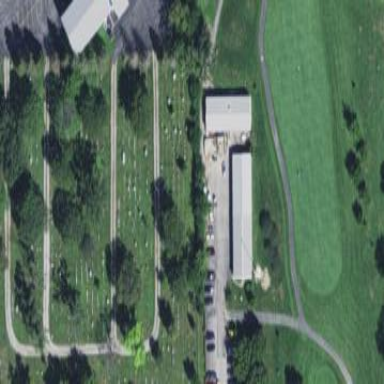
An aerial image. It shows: Cemetery.